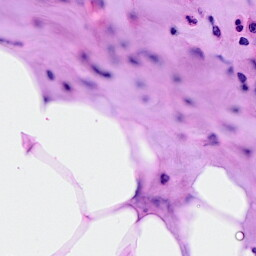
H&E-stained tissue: Breast